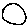
Label: circle